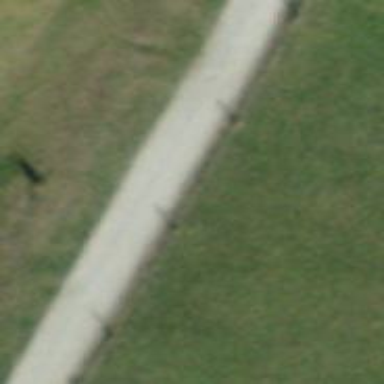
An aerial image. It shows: Designated golf cart path that is grade 2 track.